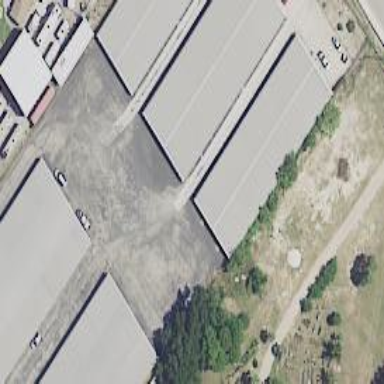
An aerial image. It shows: Storage rental shop.